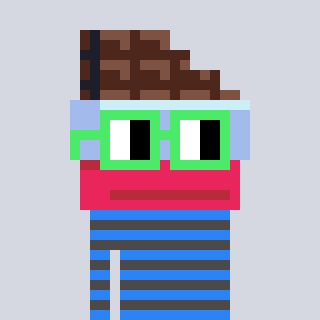
a pixel art character with square light green glasses, a chocolate-shaped head and a grayscale-colored body on a cool background